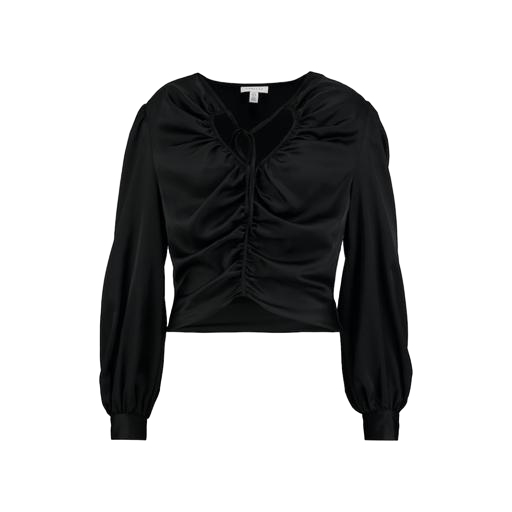
black long-sleeved blouse, black v-neck top only macy, black abigail twist front crop top, white background